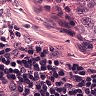
Metastatic tissue present: yes